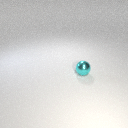
small cyan metal sphere